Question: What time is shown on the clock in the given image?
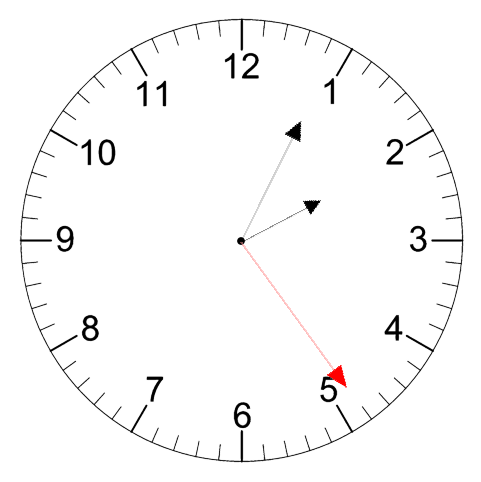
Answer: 02:04:24